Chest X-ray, PA view. Patient: 56 years old, sex F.
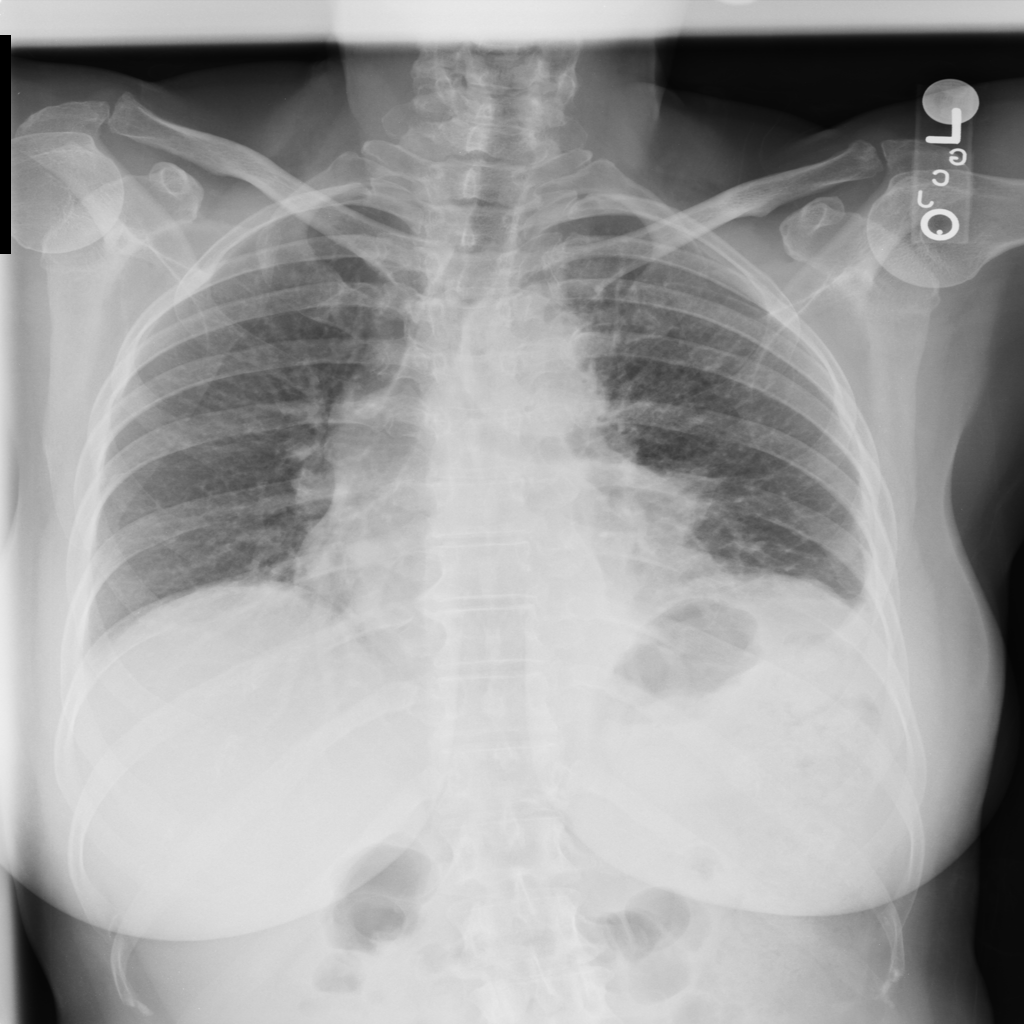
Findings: No Finding